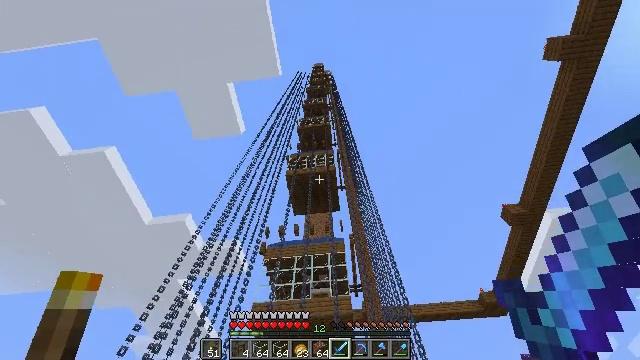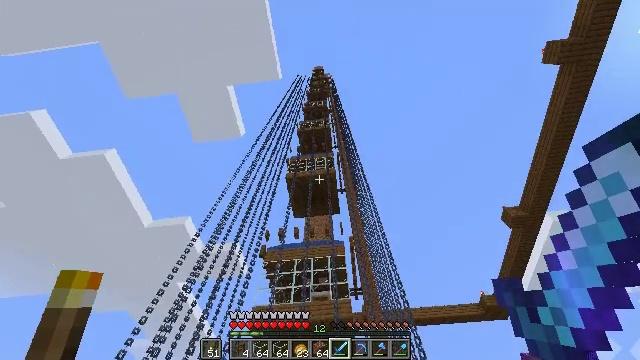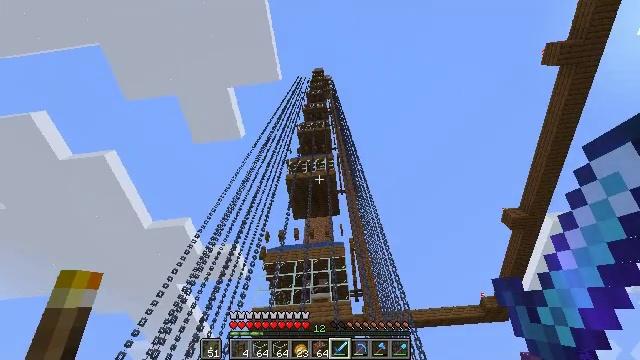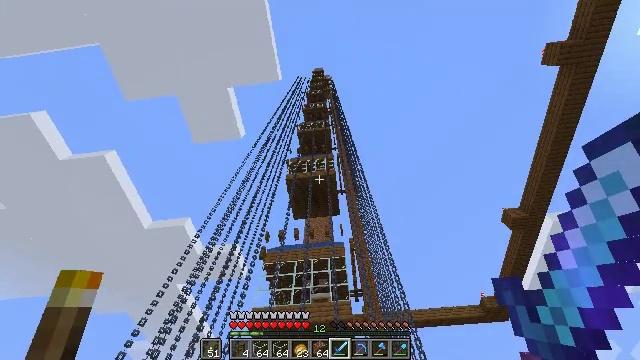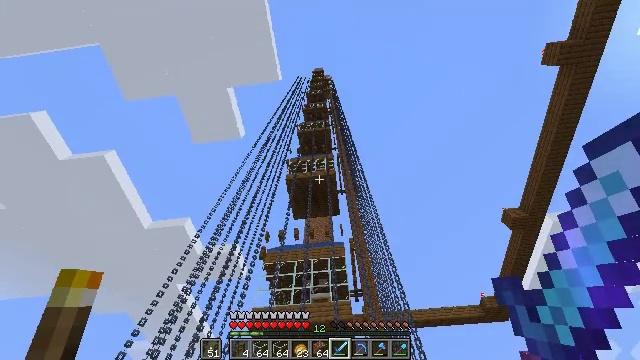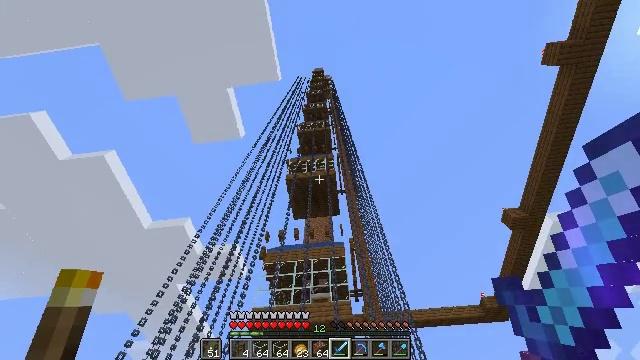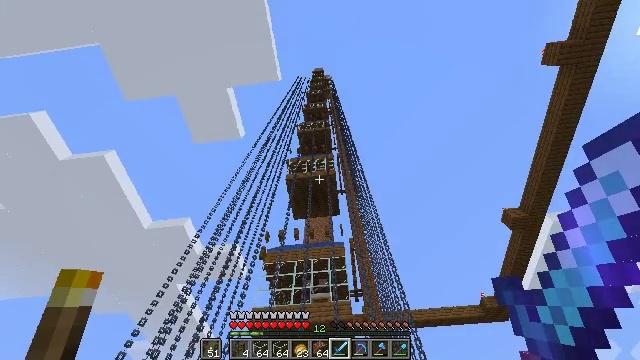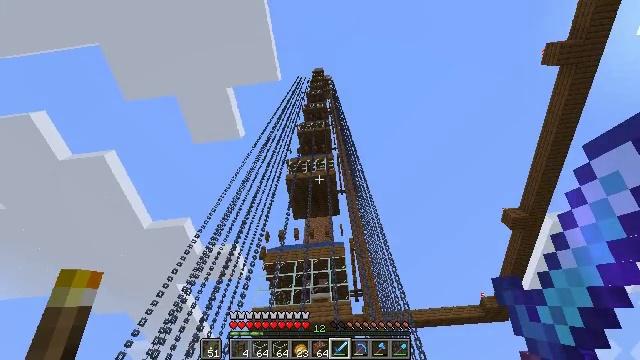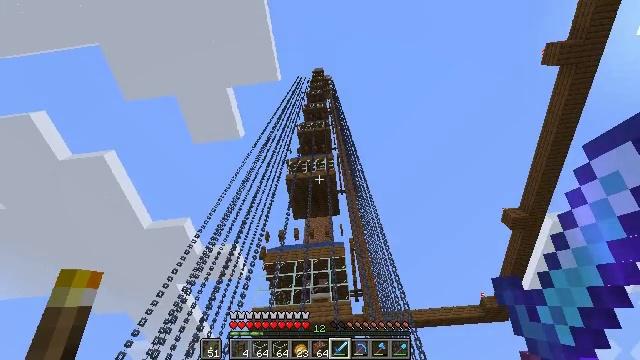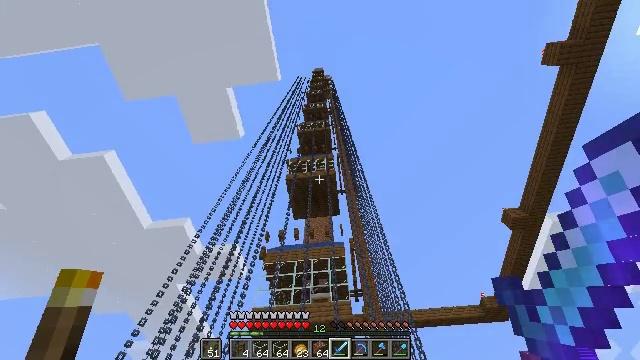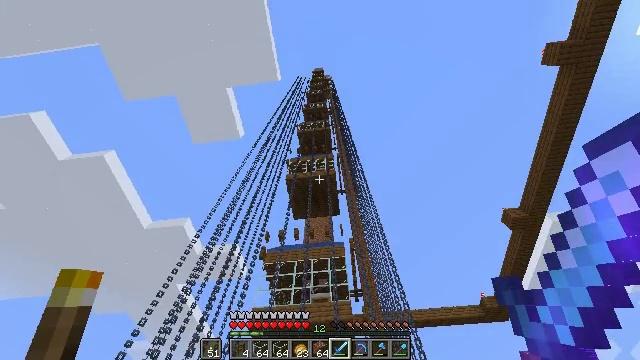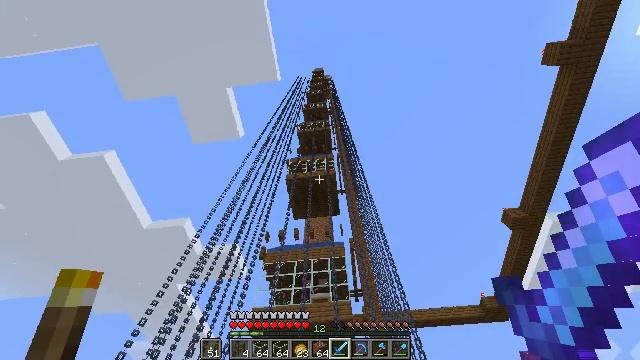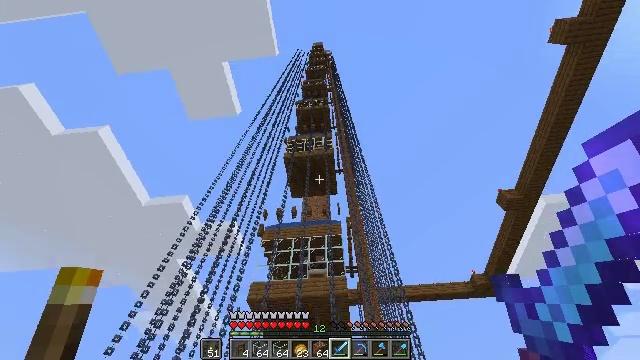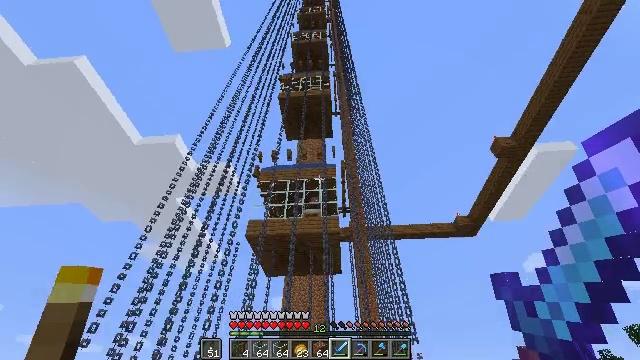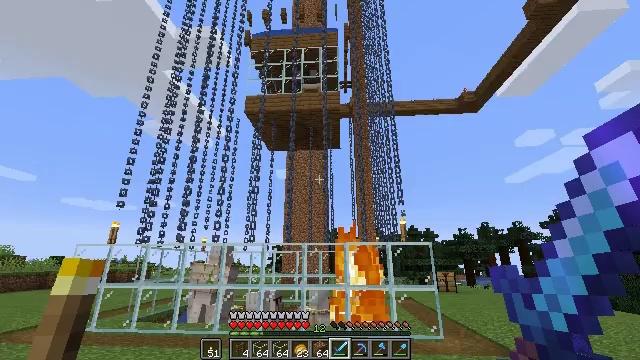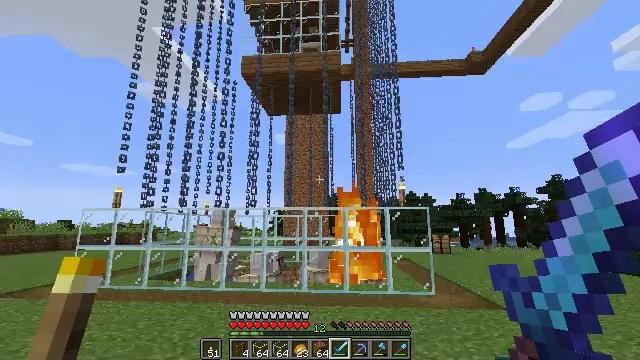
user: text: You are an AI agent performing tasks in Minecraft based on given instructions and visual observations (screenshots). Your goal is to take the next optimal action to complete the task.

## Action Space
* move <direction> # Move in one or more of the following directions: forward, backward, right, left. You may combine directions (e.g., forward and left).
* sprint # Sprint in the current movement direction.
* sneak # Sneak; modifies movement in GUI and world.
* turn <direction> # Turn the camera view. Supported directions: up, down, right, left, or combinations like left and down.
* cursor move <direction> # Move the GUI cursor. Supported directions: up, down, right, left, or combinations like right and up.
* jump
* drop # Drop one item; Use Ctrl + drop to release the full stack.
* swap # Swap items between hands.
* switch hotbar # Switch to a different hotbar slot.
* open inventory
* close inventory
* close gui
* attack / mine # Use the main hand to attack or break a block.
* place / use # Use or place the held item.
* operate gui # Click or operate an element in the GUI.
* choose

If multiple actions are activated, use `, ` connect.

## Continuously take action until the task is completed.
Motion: motion action
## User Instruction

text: Attack the torch to pick it up.
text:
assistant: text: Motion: no_op
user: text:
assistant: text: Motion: no_op
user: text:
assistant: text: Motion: no_op
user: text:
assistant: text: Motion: no_op
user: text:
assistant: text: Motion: no_op
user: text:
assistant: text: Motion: no_op
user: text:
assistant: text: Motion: no_op
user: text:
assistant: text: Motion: no_op
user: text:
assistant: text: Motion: no_op
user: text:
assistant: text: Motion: no_op
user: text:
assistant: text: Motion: no_op
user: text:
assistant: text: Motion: turn down
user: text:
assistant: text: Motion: turn right and down
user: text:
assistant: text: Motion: turn down
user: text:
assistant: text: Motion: turn down
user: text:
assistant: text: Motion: turn left and down
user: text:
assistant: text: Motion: no_op
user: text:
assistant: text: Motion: no_op
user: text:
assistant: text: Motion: turn left and down
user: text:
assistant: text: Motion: turn left and down
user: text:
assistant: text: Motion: turn left and down
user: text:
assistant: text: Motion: no_op
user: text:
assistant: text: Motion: no_op
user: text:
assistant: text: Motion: no_op
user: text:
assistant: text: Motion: no_op
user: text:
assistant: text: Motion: no_op
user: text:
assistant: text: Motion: no_op
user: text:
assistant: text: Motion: no_op
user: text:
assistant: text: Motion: no_op
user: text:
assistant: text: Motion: no_op